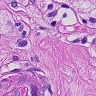
Metastatic tissue present: yes